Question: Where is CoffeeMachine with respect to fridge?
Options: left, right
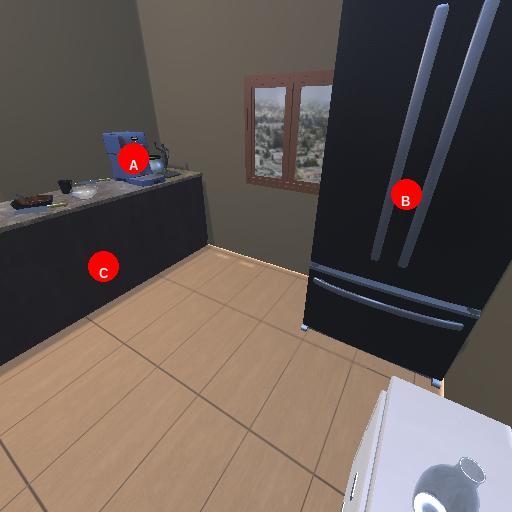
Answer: left